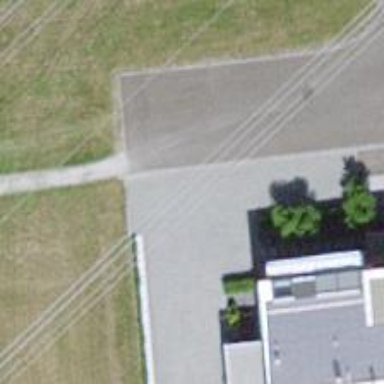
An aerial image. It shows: Footway with fine gravel surface.